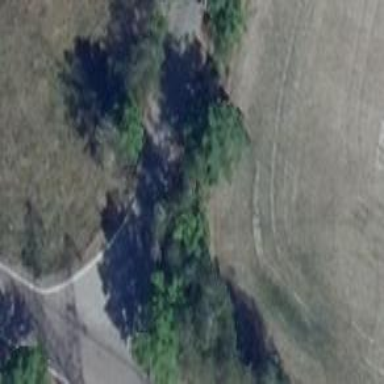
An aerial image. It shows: Row of deciduous broadleaved trees.